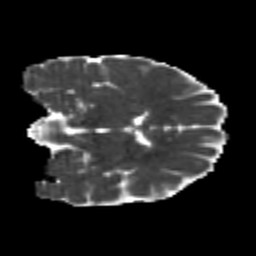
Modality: MD
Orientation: coronal
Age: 21
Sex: male
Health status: healthy
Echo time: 0.074 s